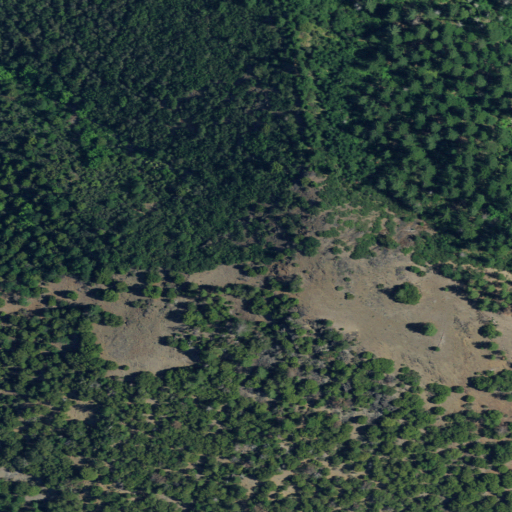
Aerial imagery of mountain in California named Haystack Butte containing evergreen forest, shrub, and mixed forest